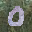
Label: 0